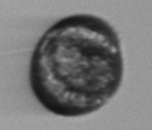
Label: Margalefidinium